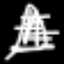
Label: The Eiffel Tower